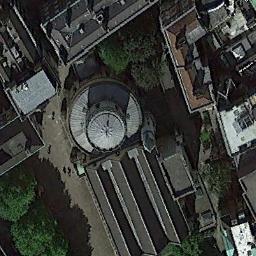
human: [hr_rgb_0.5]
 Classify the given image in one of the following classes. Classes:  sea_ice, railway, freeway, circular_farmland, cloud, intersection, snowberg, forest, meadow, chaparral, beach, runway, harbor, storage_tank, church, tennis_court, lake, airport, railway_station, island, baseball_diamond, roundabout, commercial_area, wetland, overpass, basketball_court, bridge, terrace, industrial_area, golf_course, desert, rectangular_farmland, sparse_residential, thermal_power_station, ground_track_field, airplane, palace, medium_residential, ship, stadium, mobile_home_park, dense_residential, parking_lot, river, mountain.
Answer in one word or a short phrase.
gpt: church